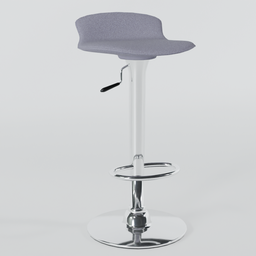
Label: furniture